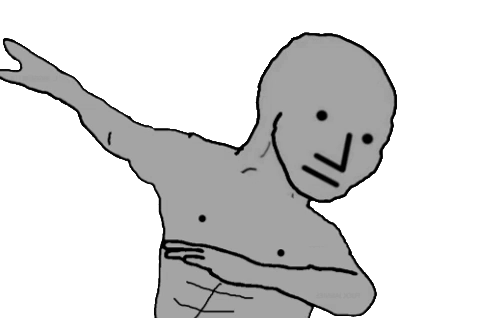
Label: 5_NPC